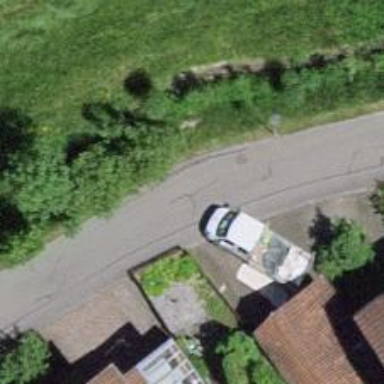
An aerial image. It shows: Asphalt road in residential area.